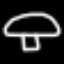
Label: mushroom